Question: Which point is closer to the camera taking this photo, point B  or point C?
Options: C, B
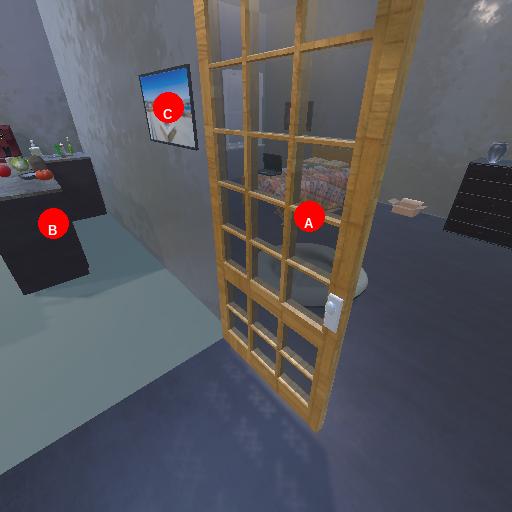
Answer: C